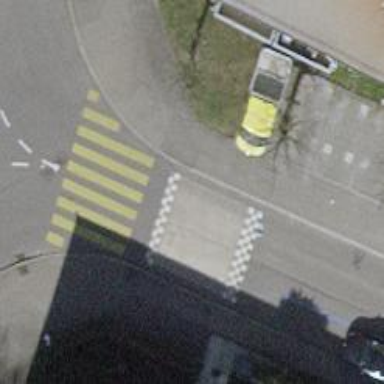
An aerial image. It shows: Traffic cushion.